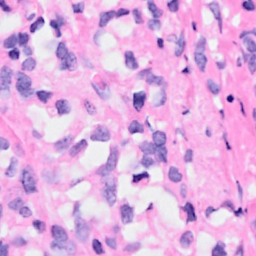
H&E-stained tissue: Breast